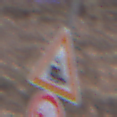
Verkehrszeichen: Bahnuebergang
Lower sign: VerbotUeberholenEinspurigeFahrzeuge
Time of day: Midday
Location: Outdoor (Nature)
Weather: Overcast
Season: Autumn
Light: Natural